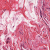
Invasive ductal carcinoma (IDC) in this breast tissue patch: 0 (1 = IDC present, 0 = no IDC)